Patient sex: M
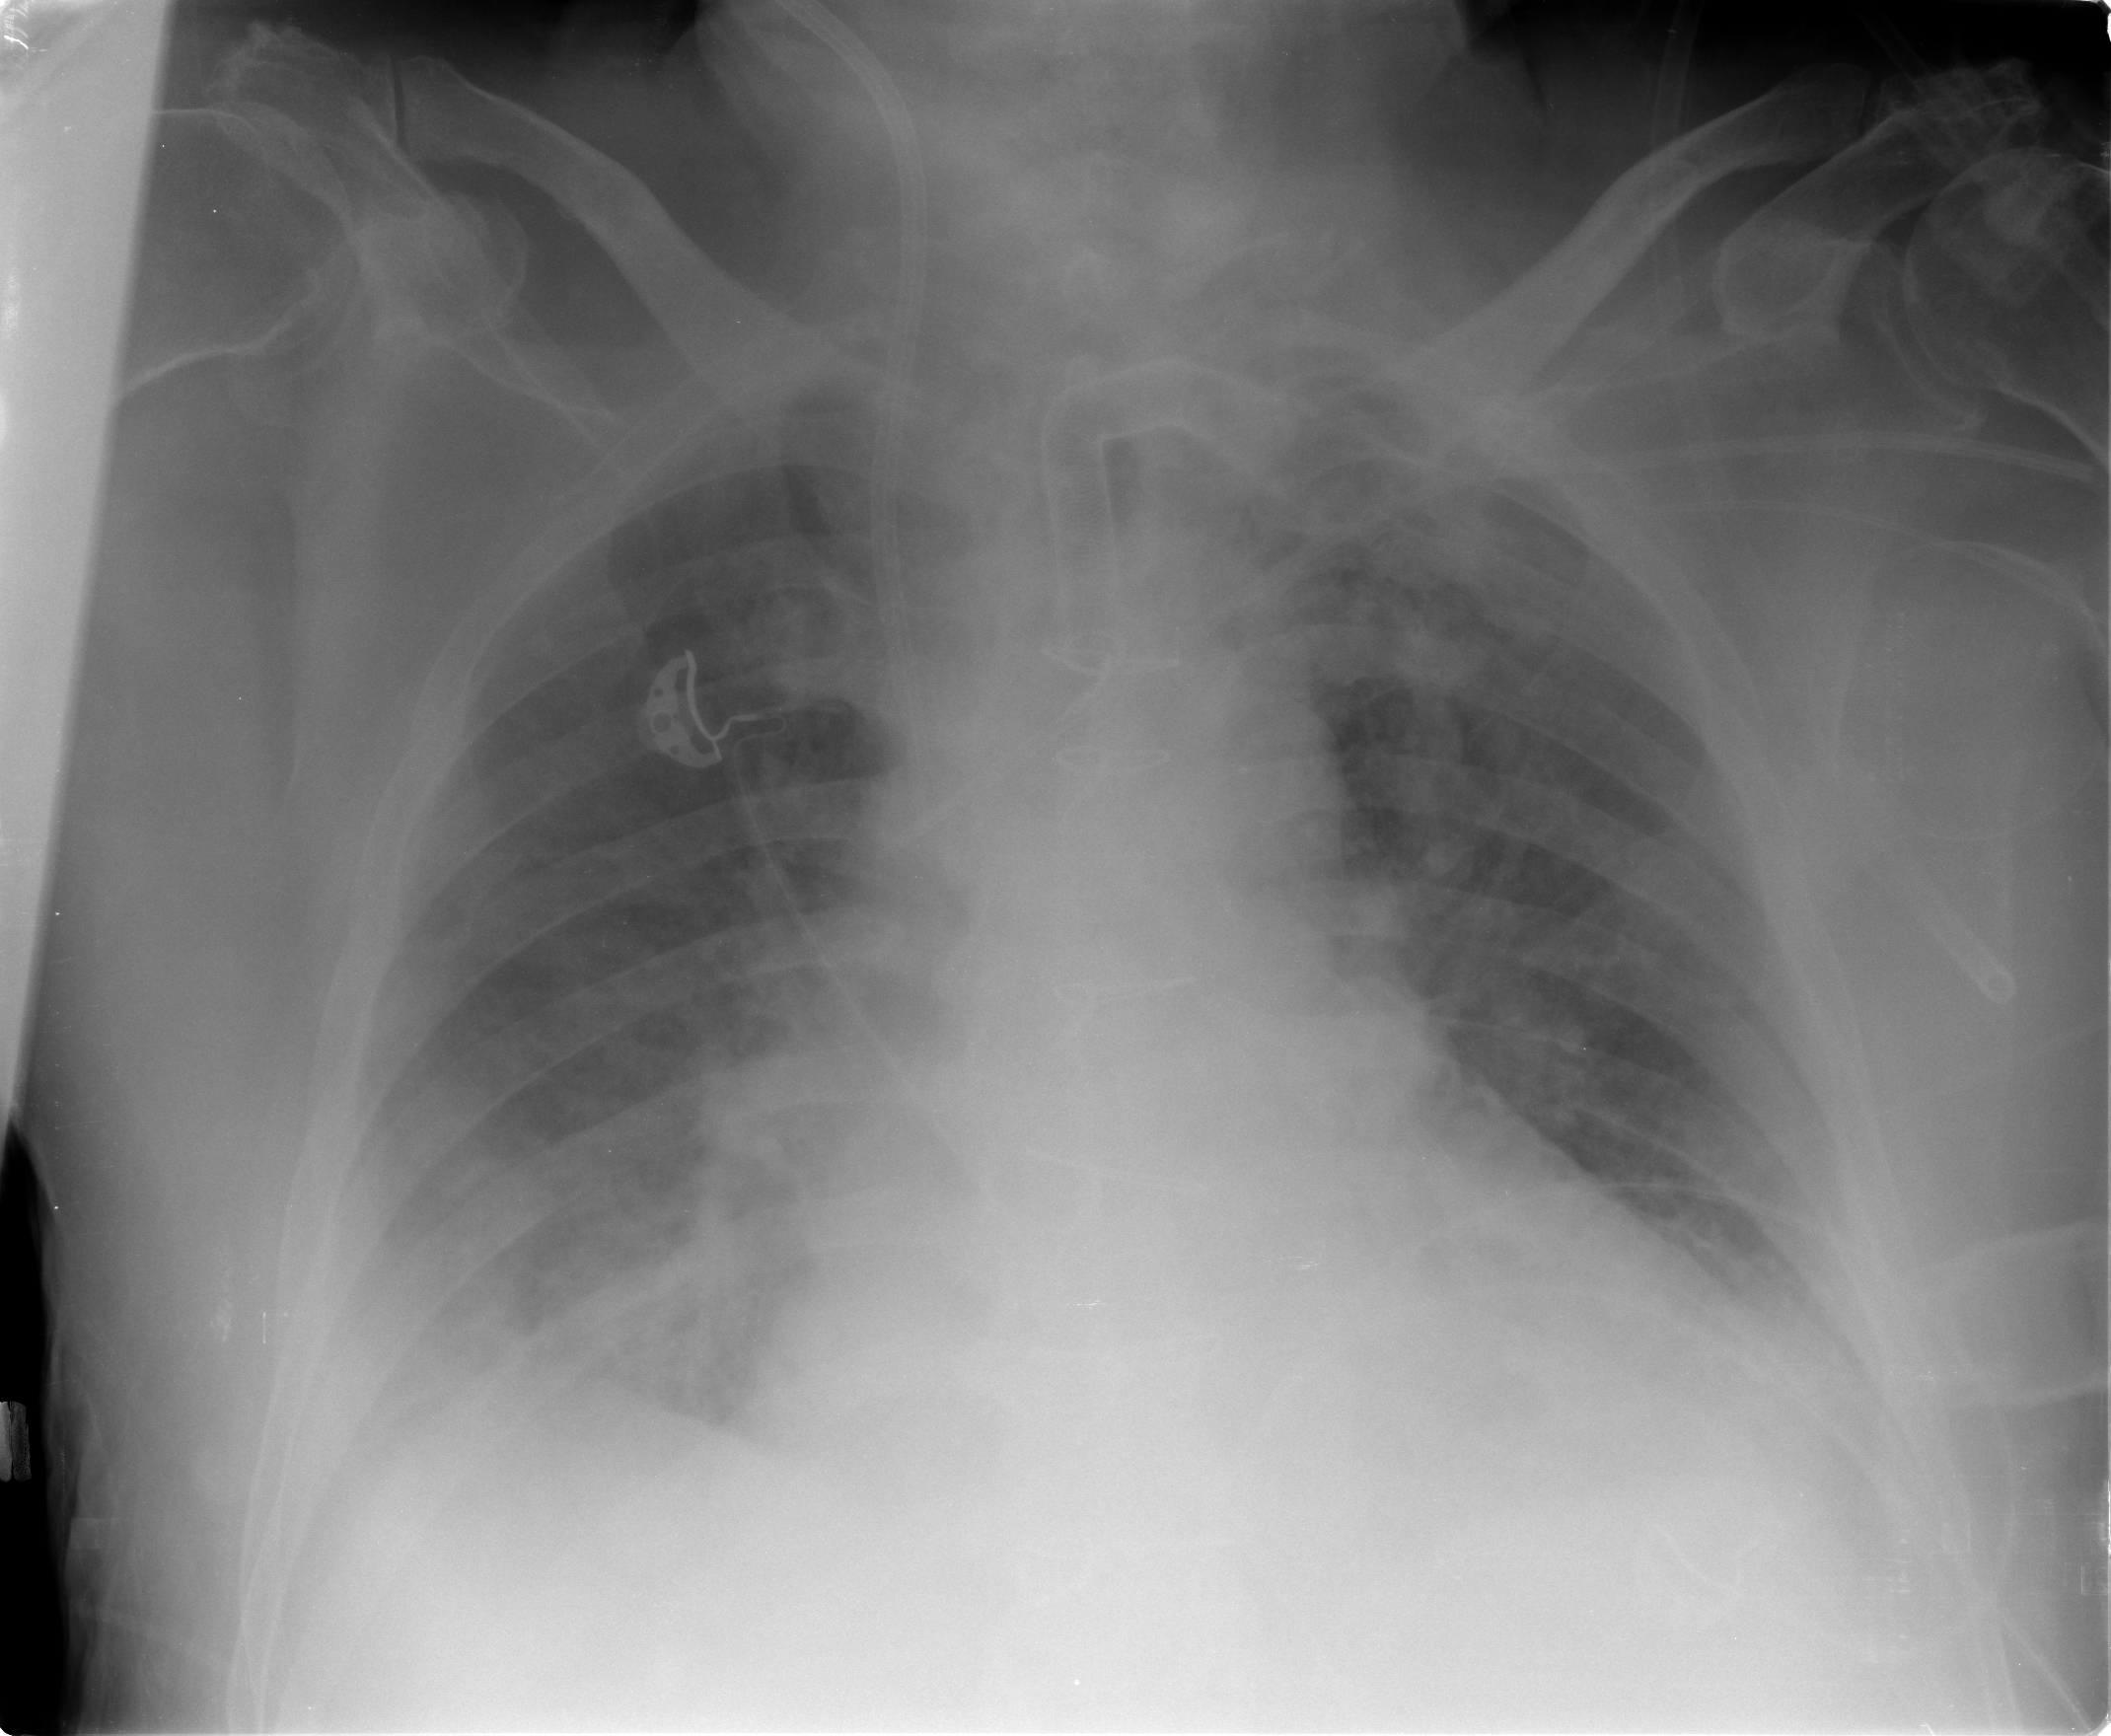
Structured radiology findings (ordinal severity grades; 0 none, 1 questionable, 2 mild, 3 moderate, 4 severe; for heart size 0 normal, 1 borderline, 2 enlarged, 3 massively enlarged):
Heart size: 2
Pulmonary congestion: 2
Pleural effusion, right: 3
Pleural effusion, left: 2
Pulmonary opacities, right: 3
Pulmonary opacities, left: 2
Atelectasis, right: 2
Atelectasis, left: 2